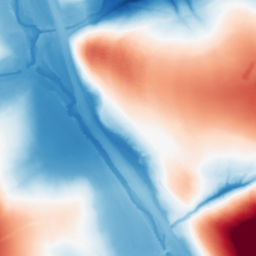
Category: morphological
Decomposition family: tophat_combined
Decomposition parameters: size: 100
Upsampling method: cubic_mitchell
Upsampling parameters: scale: 4
Upsampling scale: 4